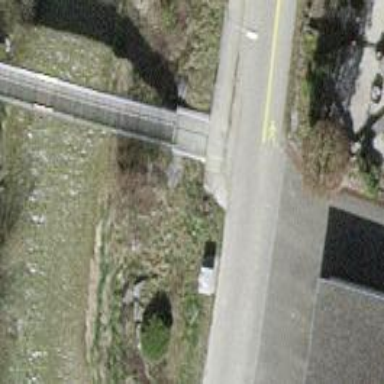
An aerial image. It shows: Road with steps.